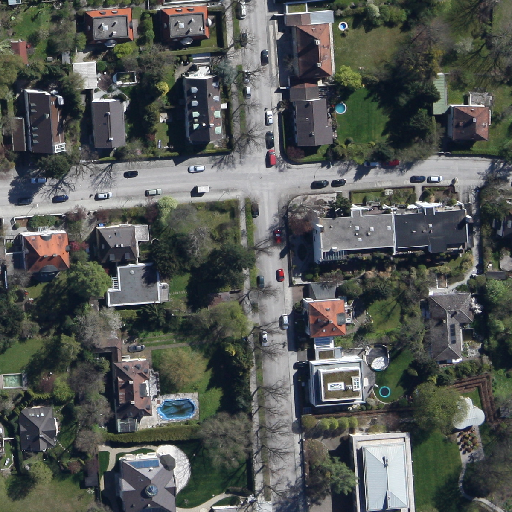
Referring expression: road